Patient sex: M
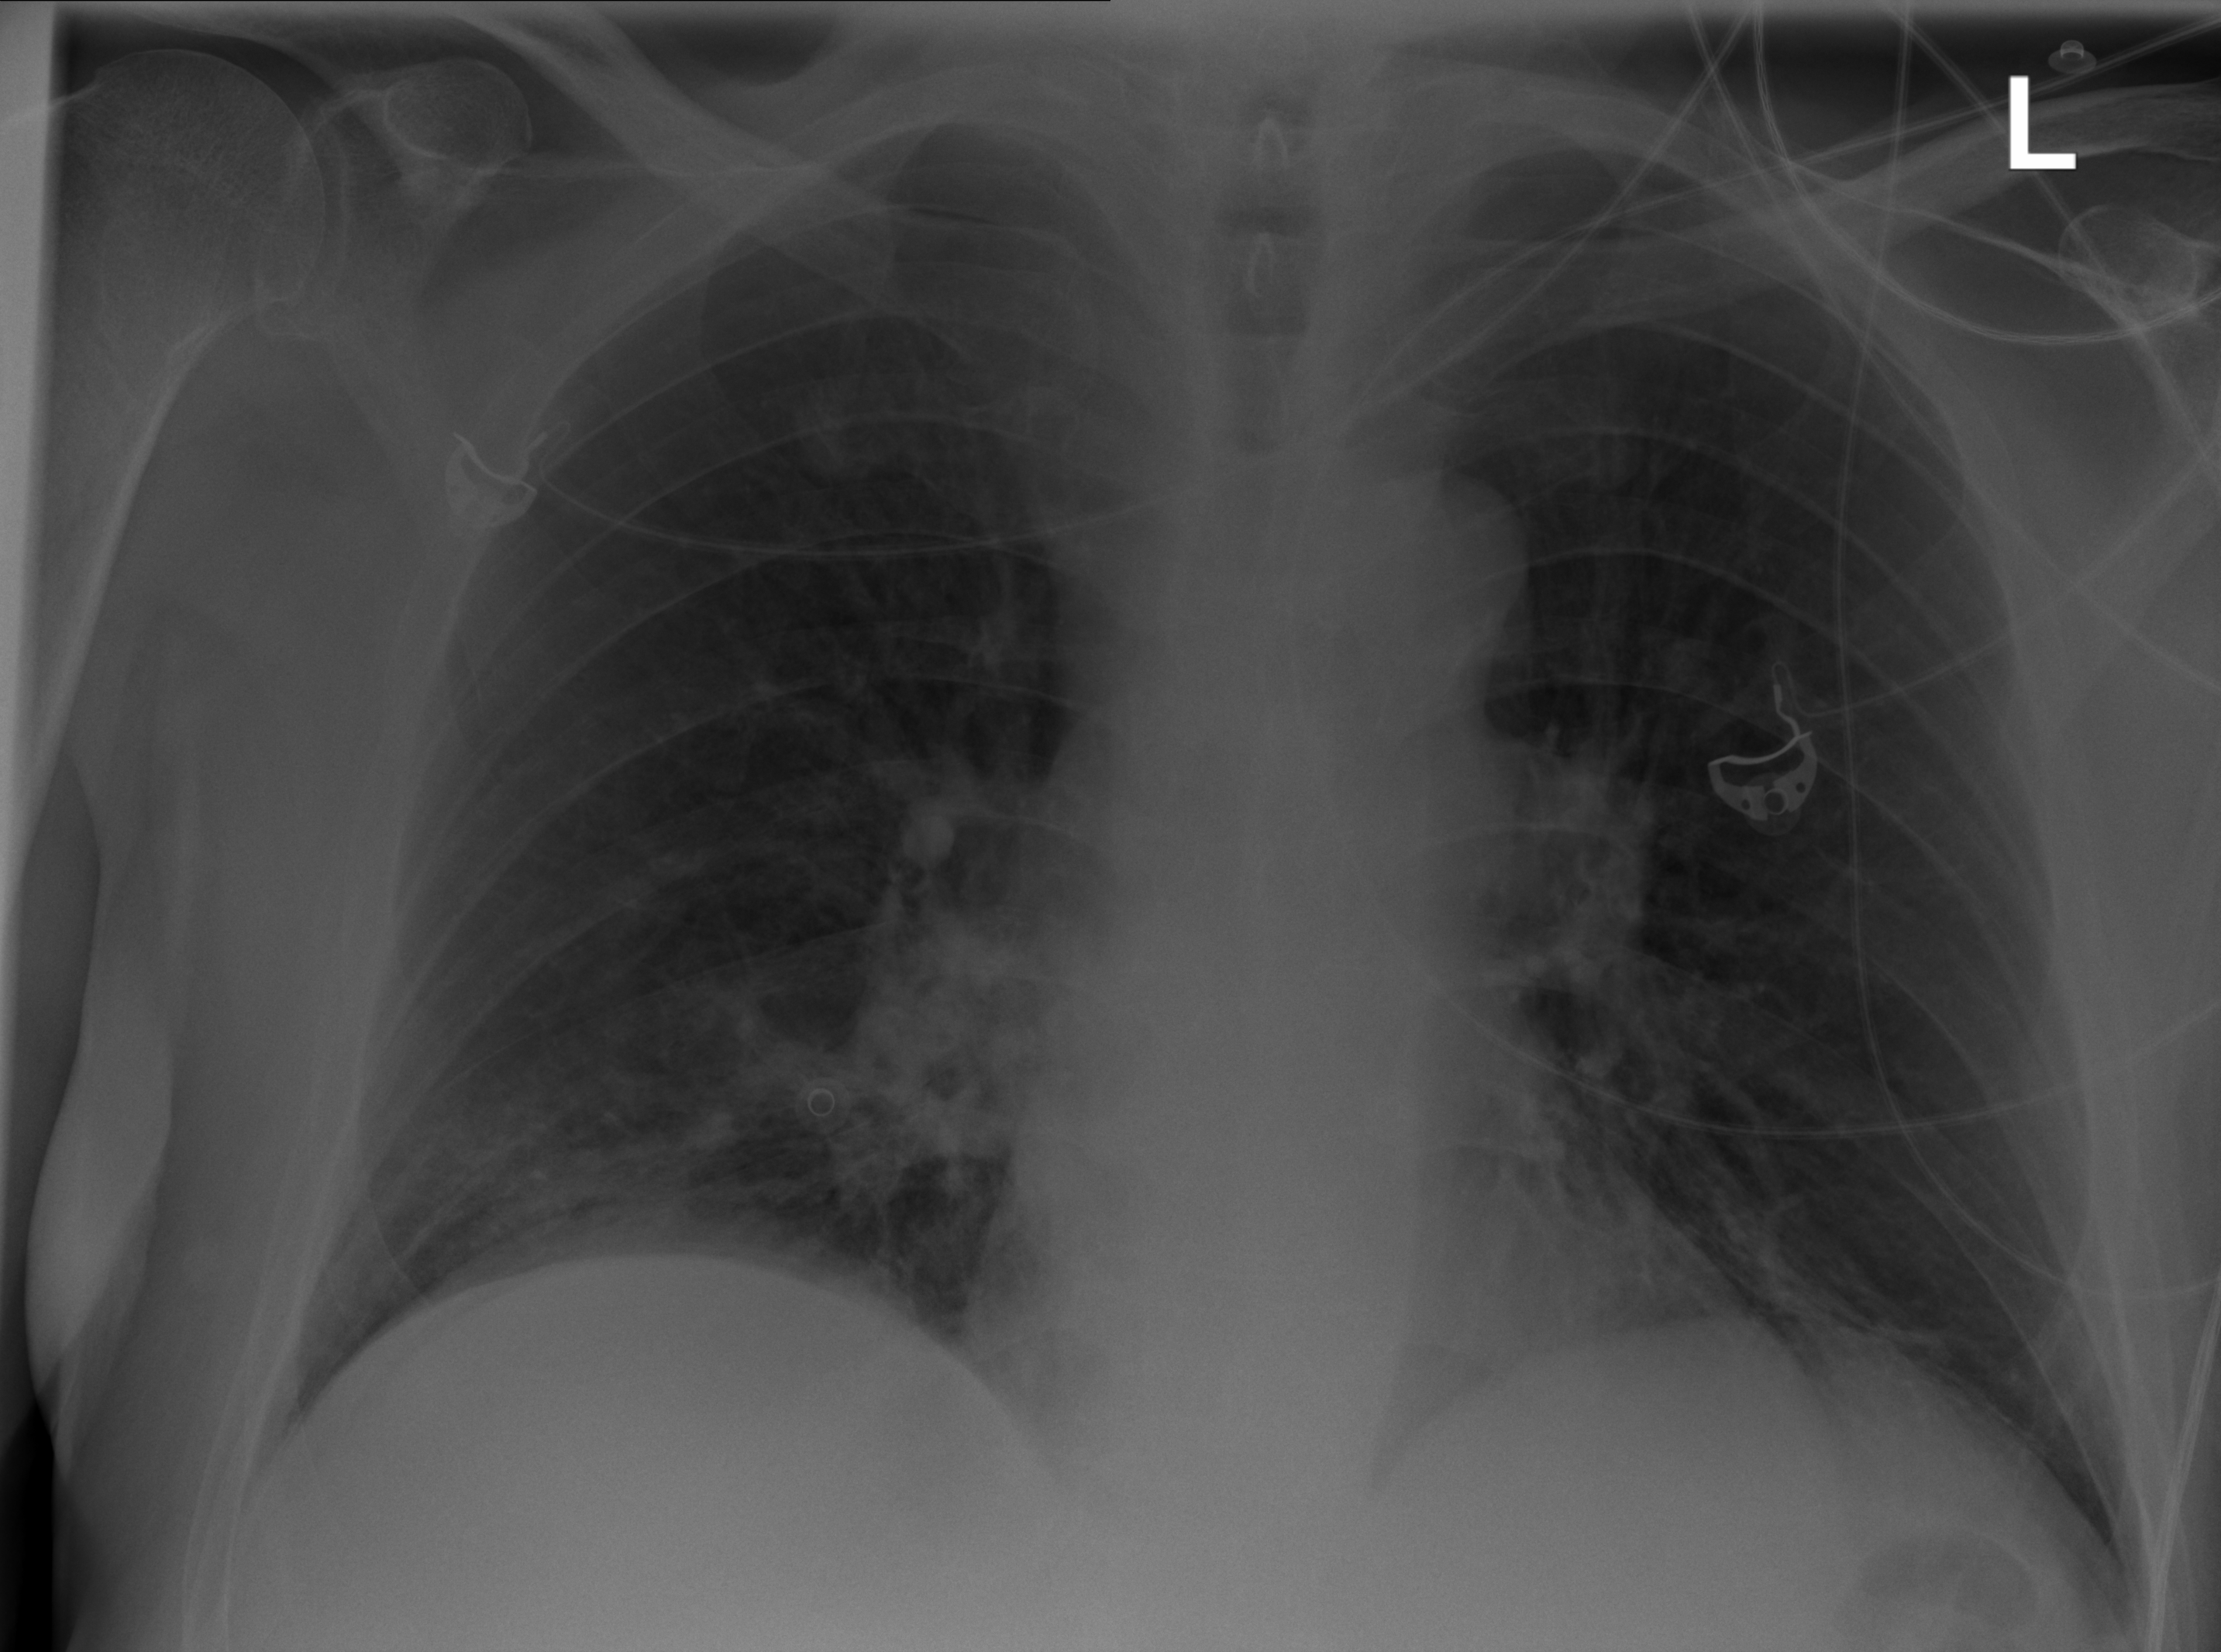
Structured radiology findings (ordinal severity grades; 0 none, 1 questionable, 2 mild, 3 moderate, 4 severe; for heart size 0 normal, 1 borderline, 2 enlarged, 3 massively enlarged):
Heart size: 0
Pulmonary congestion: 2
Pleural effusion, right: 0
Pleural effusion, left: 0
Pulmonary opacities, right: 2
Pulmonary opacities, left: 0
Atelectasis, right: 0
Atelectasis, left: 0